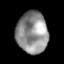
Tissue: lung
Cell type: Epithelial cells
Senescence score: 0.1713
Nuclear area (px): 1270
Mean DAPI intensity: 144.066